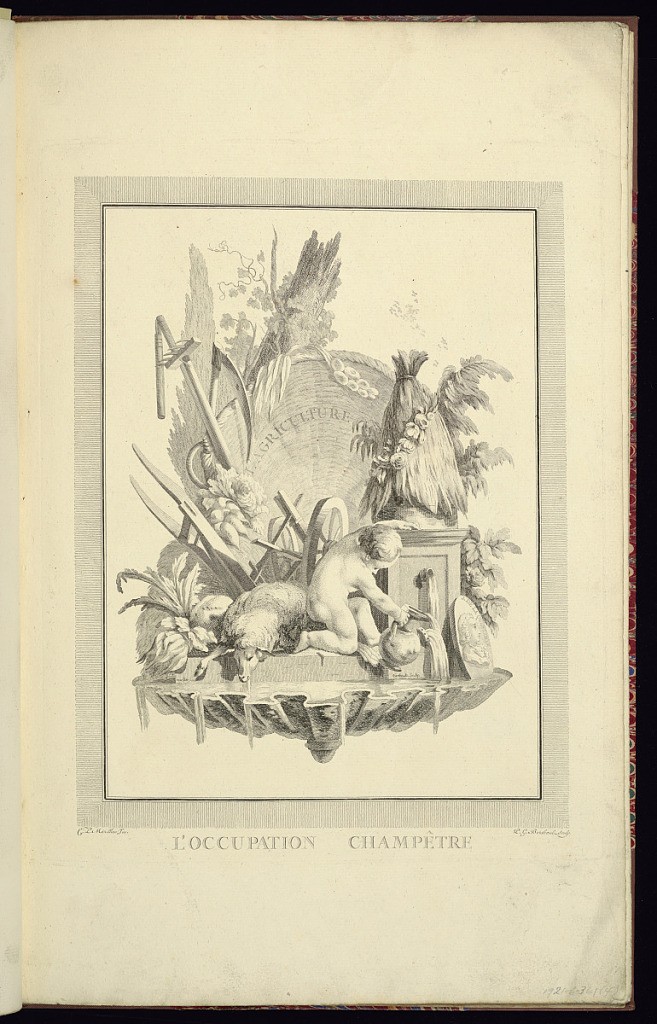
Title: L’AGRICULTURE
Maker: Clément Pierre Marillier, French, 1740 – 1808
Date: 1759–80
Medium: Etching and engraving on laid paper
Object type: Print
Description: Allegorical vignette representing agriculture from a series of twelve (including title page). The title is lettered in the center on a large flat basket surrounded by trees, plants, agricultural tools, wheels, with a putto in the foreground filling a jug from a water fountain, topped with a beehive decorated with a garland of flowers, and a sheep to his left. The water flows below into a pool of water in the shape of a large shell. Lettering below the vignette and the plate is signed.